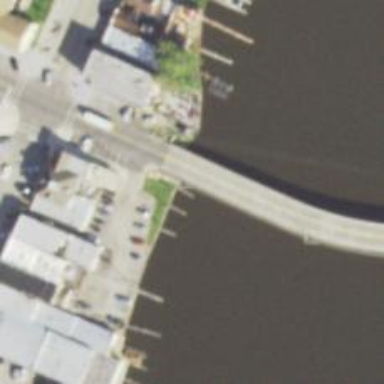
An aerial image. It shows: Man-made pier.